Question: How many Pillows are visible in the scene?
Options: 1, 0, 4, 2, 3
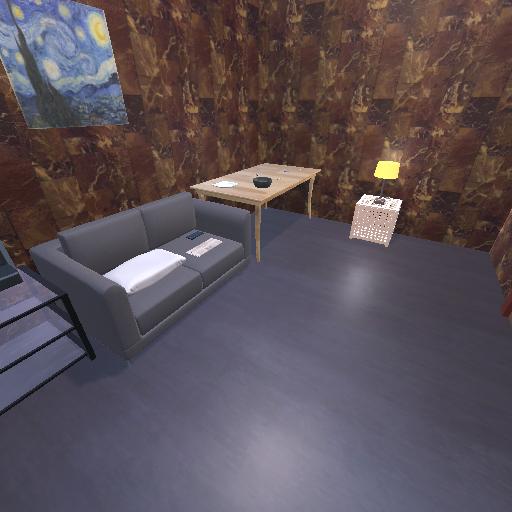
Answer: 1